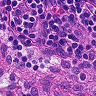
Metastatic tissue present: no